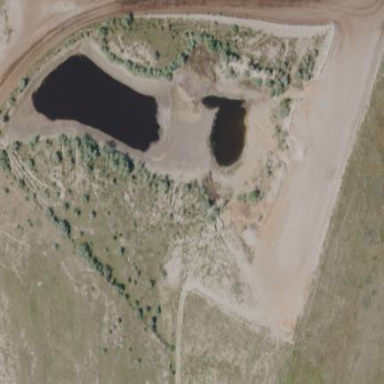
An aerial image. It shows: Reservoir area.